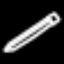
Label: pencil